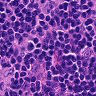
Metastatic tissue present: no